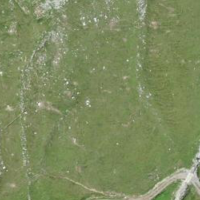
EUNIS habitat code: 26
Species observed at this site:
Miramella alpina
Euthystira brachyptera